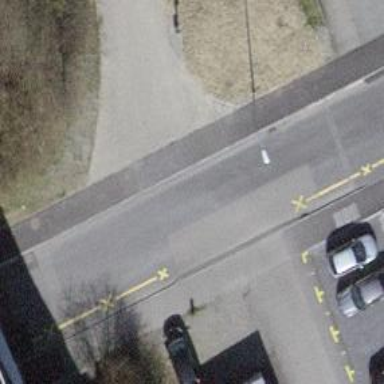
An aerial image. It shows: Residential road with separate sidewalks on both sides. The road surface is asphalt.